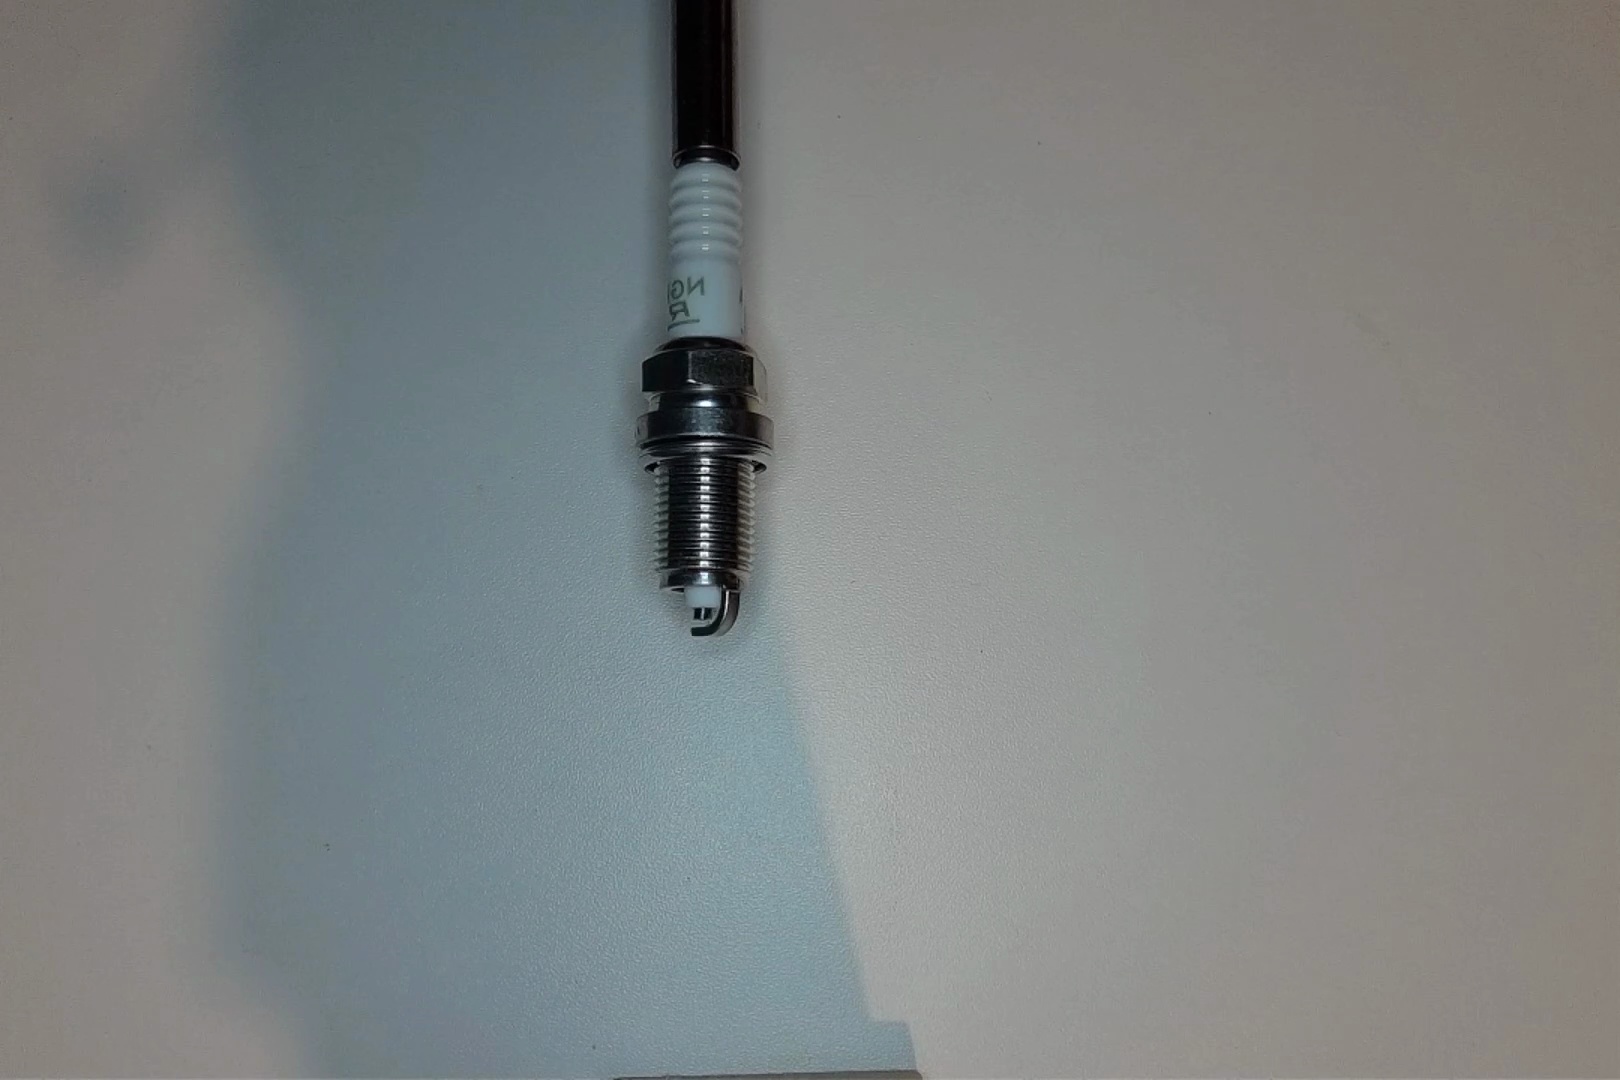
Label: no anomaly